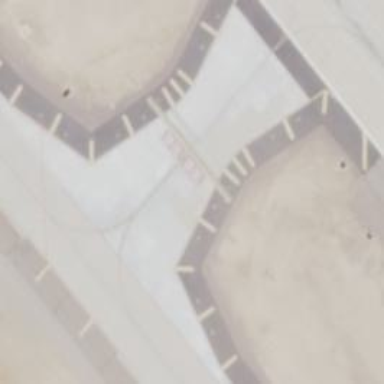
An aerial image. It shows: Image of taxiway at airport.